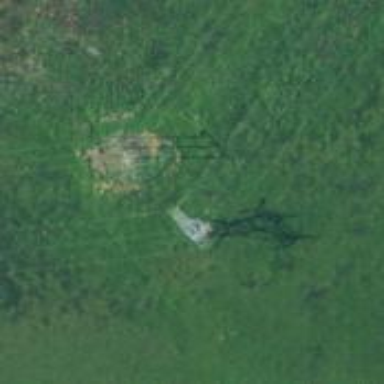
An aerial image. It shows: Lattice structure tower used for power transmission.